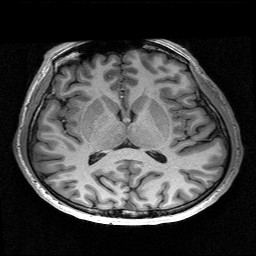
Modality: T1w
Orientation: coronal
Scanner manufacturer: siemens
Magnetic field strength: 3 T
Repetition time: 2.53 s
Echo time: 0.00267 s